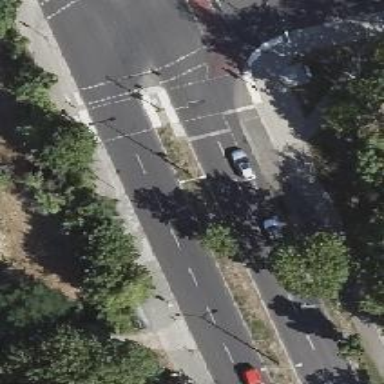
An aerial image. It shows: Road with traffic signals.